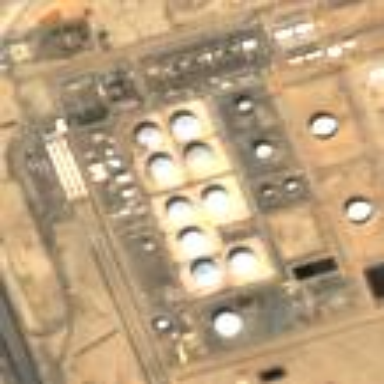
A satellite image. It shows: Industrial area designated for oil storage.